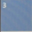
Piece: xx